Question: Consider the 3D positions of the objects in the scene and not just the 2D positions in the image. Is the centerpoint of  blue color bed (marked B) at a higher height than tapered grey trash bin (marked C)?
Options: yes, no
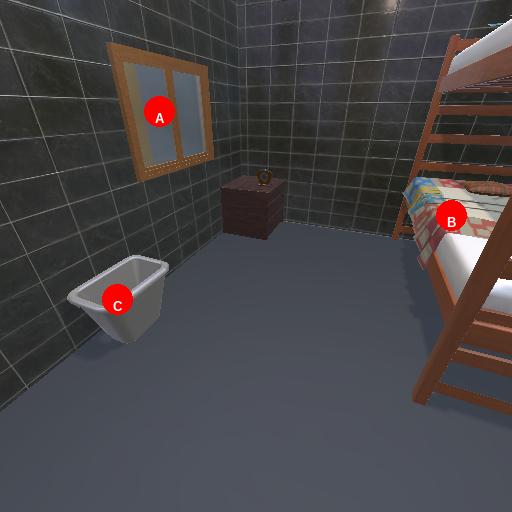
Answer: yes